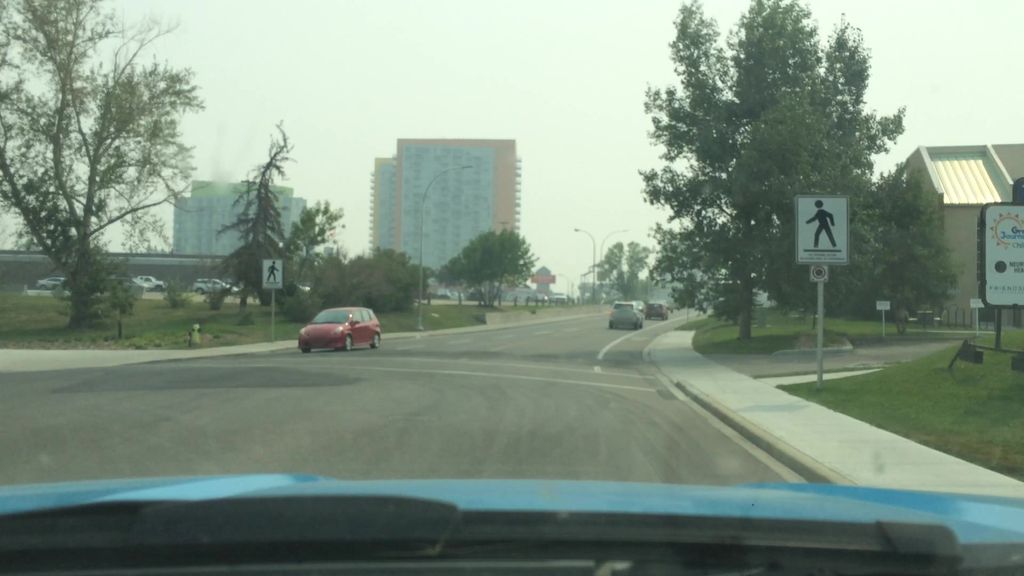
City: calgary